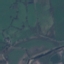
Land use / land cover: Pasture